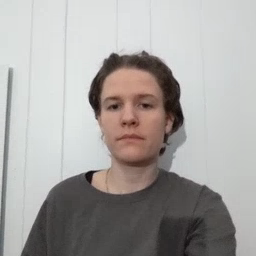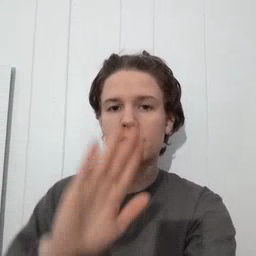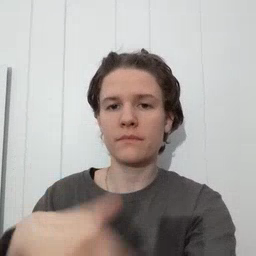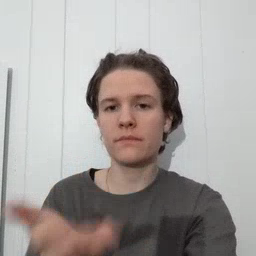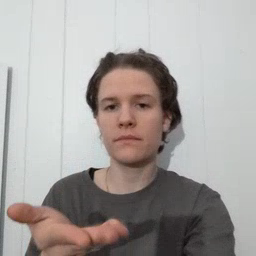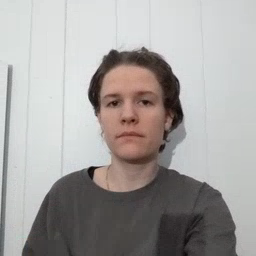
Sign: all